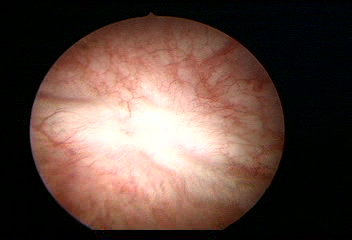
Modality: WLC
Class: Normal mucosa
Bladder cancer association: No